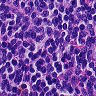
Metastatic tissue present: no